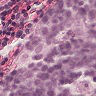
Metastatic tissue present: yes